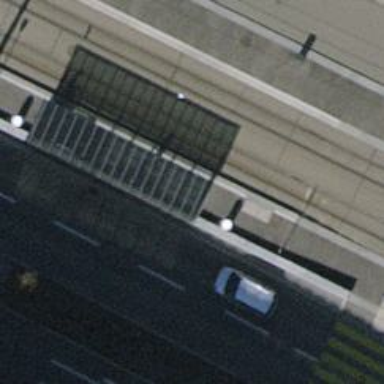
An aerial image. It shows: Tram stop with public transport stop position.